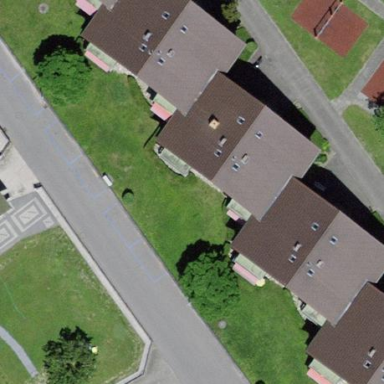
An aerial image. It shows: Terrace building with gabled roof oriented across.